Question: I've confused for this question two days. 'ZeroClipboard' works no error & warning, but it can not copy the content. I'd check the the Ans at <URL>, but still not works well; I did not know how to debug it- -,
- 'vagrant & LAMP & localhost'-
### index.php:
'''
<div class="input-group">
<input id="readonlyEmail" type="text" readonly="readonly" class="new-email form-control" value="" id="clipboard_text">
<span class="input-group-btn">
<button class="btn btn-default" type="button" id="copy-button" data-clipboard-target="clipboard_text">
<i class="fa fa-clipboard fa-lg"></i>
</button>
</span>
</div>
<script type="text/javascript" src="//cdnjs.cloudflare.com/ajax/libs/zeroclipboard/2.1.6/ZeroClipboard.min.js"></script>
<script type="text/javascript" src="js/clipboard.js"></script>
'''
### clipboard.js looks like:
'''
ZeroClipboard.config( { swfPath: "//cdnjs.cloudflare.com/ajax/libs/zeroclipboard/2.1.6/ZeroClipboard.swf" } );
var client = new ZeroClipboard( document.getElementById("copy-button") );
client.on( "ready", function( readyEvent ) {
client.on( "aftercopy", function( event ) {
event.target.blur();
alert("Copied text to clipboard: " );
} );
} );
'''
### XHR

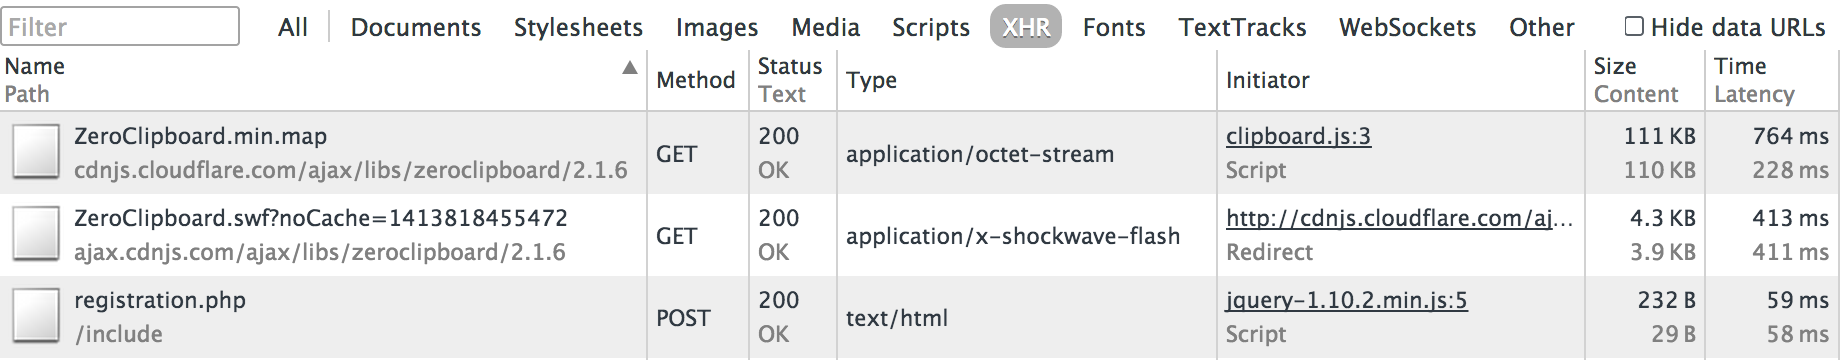
Answer: It's because you've given your target DOM element two ids: "readonlyEmail", in addition to "clipboard_text". It'll work once you remove "readonlyEmail".